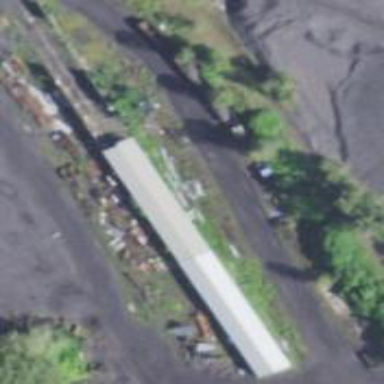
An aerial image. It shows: Abandoned railway yard is depicted.